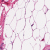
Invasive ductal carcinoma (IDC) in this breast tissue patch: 0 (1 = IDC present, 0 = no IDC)